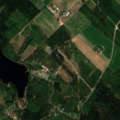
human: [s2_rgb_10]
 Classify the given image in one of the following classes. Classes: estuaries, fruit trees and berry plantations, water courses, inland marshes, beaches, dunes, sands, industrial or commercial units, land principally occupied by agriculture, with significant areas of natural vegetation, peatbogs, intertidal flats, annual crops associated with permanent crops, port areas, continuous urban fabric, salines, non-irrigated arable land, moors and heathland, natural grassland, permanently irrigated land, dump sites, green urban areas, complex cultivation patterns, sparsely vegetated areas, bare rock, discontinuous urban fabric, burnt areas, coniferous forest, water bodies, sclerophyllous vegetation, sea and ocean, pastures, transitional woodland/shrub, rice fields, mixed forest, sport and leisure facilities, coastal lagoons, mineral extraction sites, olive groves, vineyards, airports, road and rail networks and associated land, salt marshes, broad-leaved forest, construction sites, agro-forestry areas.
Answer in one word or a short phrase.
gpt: non-irrigated arable land, broad-leaved forest, coniferous forest, mixed forest, transitional woodland/shrub, water bodies